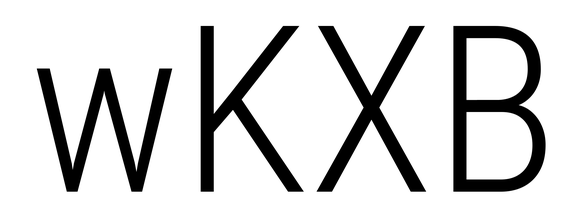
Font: Roboto_Condensed_Light